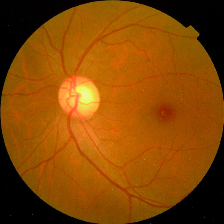
Diabetic retinopathy grade: No DR